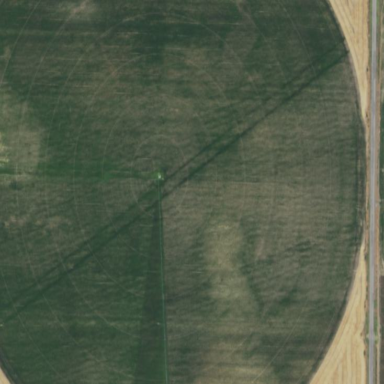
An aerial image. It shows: Farmland with pivot irrigation system.